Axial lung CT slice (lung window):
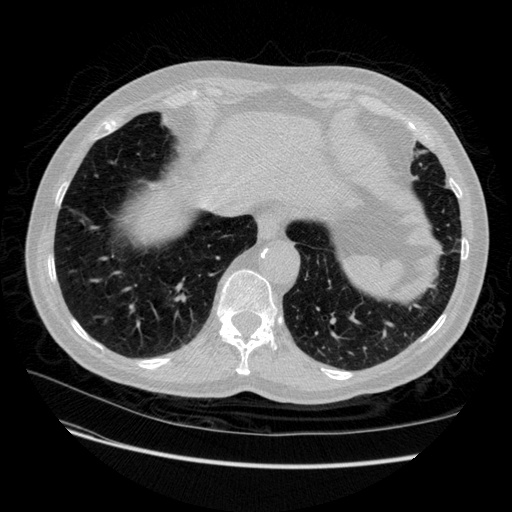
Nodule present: no